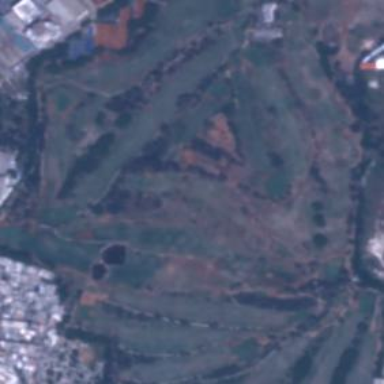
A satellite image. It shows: Village green showcasing serene golf course.